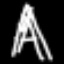
Label: The Eiffel Tower